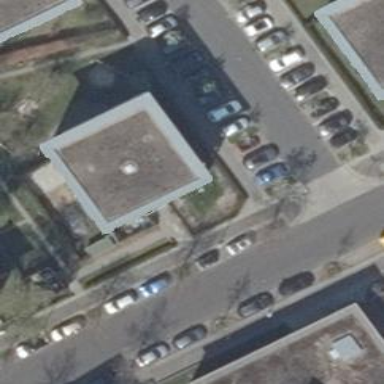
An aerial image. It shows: Apartment building with flat roof.